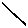
Label: line